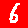
Digit: 6